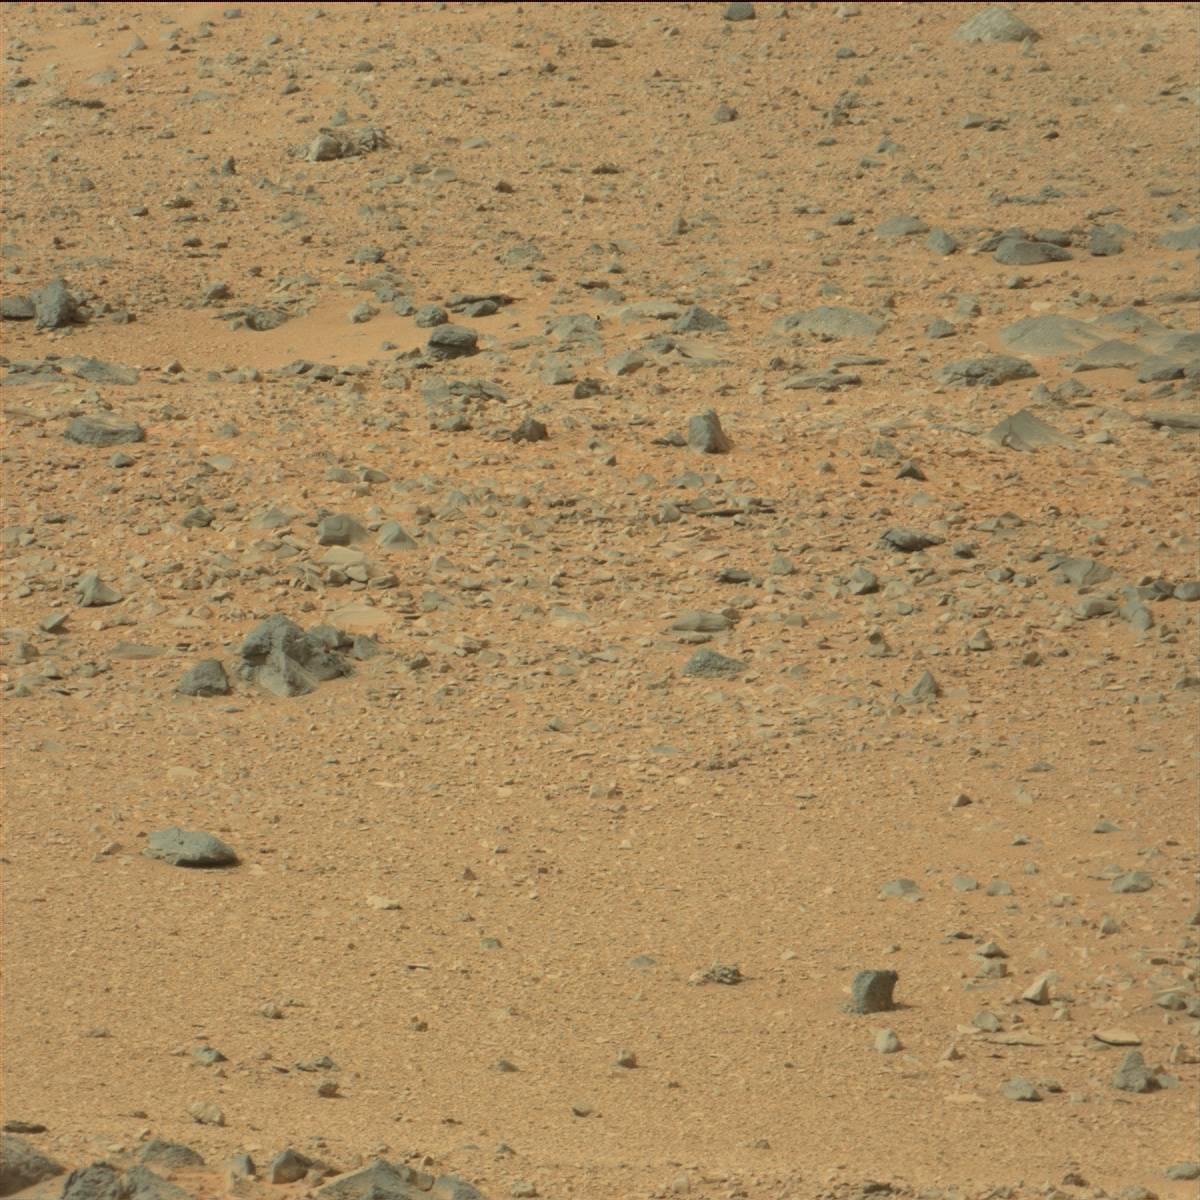
Terrain classes present: Bedrock, Sand / Soil